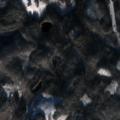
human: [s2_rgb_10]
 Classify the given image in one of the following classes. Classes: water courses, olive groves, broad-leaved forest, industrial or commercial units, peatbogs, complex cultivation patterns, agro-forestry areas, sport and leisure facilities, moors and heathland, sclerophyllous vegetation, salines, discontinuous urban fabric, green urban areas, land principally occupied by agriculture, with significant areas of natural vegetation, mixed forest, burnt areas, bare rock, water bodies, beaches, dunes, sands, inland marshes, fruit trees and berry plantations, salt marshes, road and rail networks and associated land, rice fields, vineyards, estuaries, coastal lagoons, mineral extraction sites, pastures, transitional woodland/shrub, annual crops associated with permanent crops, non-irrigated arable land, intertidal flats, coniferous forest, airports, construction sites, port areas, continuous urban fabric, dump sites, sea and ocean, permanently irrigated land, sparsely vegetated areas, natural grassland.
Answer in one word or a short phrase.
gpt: coniferous forest, mixed forest, transitional woodland/shrub